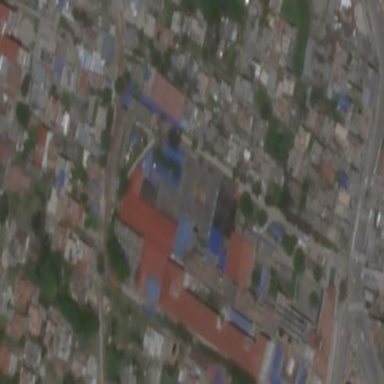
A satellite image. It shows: Hospital building.